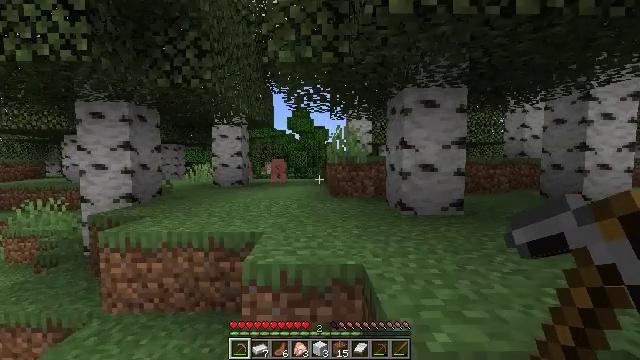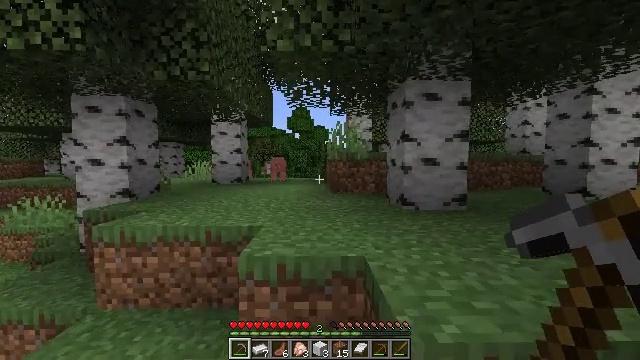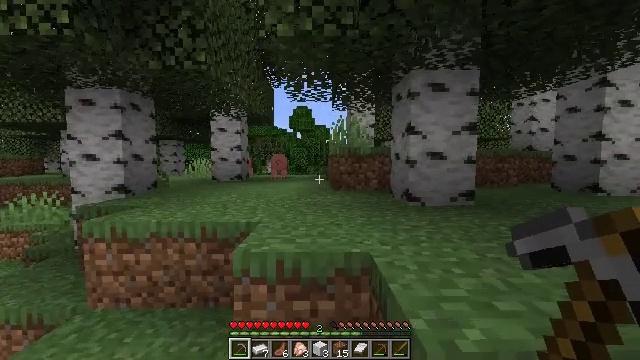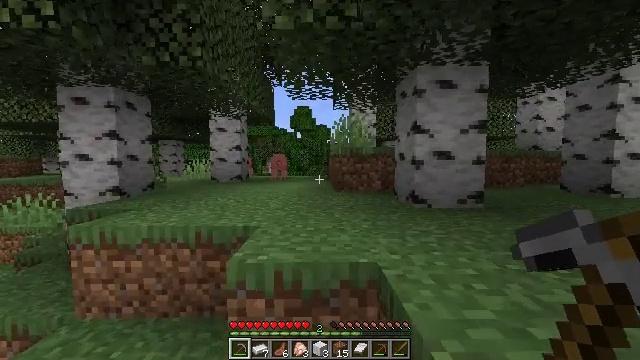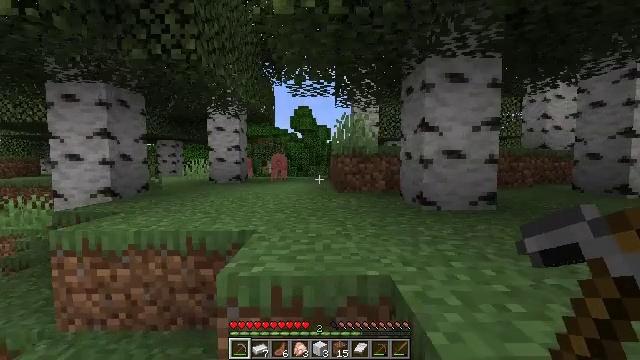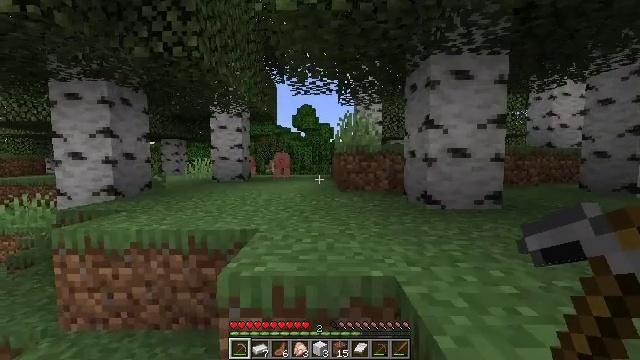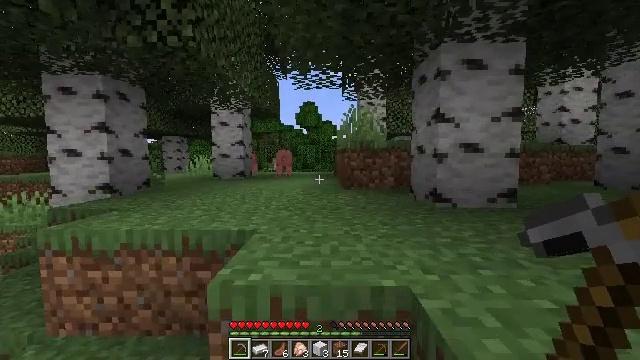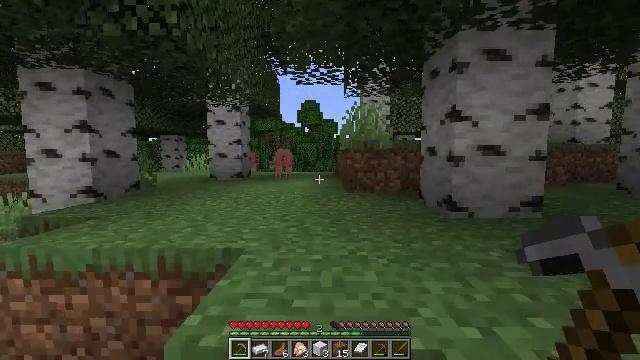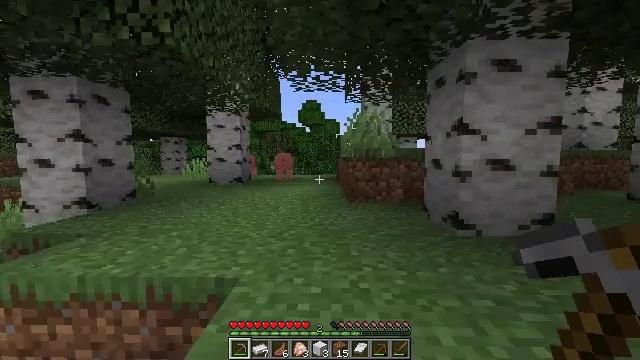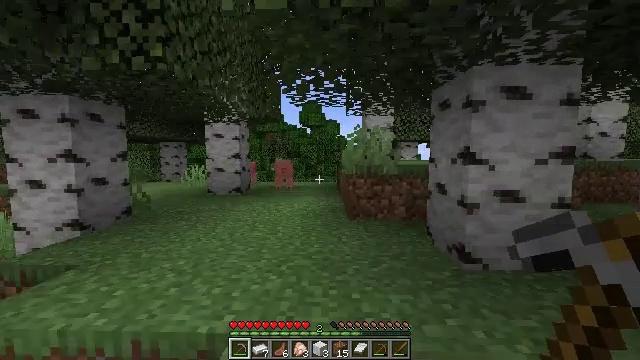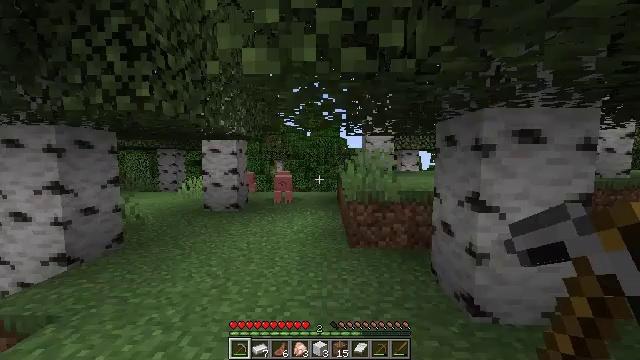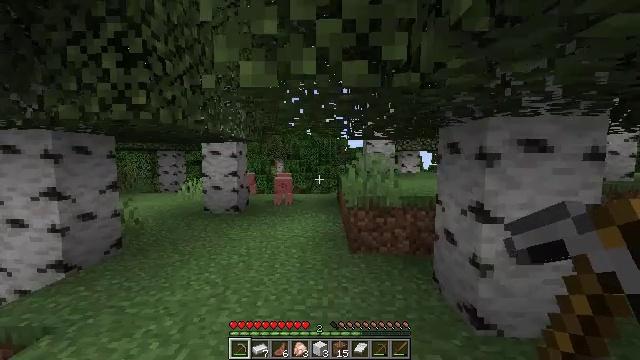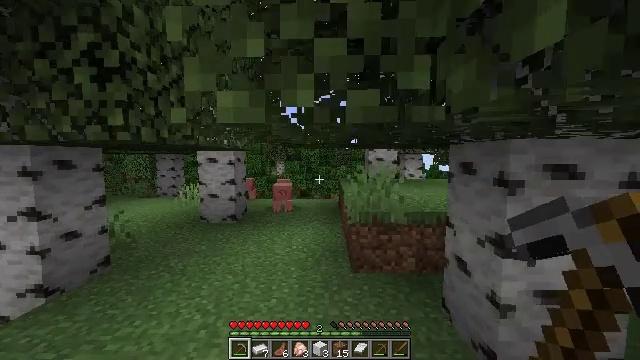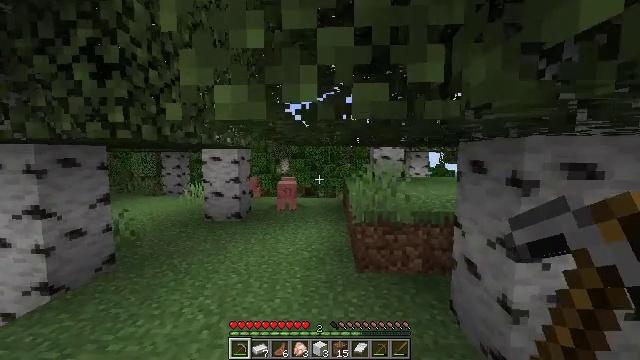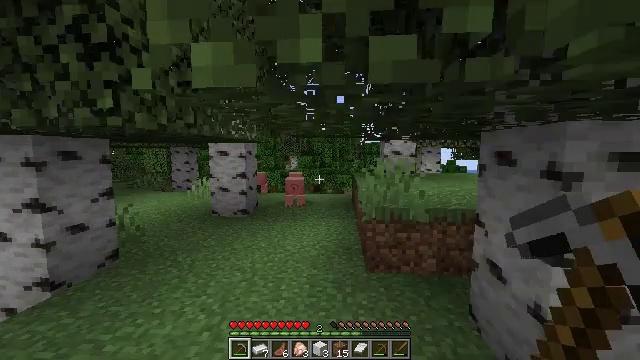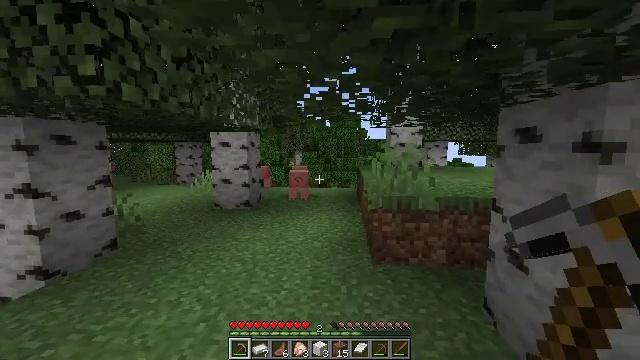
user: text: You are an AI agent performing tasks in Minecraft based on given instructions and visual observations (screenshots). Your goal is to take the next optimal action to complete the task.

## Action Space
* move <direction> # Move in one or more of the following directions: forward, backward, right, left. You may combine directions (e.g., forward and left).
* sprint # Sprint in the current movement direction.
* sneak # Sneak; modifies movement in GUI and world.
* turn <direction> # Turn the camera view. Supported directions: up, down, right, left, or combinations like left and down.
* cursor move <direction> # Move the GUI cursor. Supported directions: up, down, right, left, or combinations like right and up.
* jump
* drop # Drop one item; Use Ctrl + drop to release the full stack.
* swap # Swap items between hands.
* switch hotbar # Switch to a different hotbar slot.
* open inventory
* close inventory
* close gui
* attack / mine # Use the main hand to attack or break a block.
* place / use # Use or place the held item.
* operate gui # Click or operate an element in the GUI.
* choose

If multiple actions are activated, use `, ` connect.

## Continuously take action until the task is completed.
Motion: motion action
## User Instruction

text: Mine the chest to collect it.
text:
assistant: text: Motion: move forward
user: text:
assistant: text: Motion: move forward
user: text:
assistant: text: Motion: move forward
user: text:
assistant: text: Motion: move forward
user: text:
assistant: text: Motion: move forward
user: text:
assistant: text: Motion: move forward
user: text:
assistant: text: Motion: move forward
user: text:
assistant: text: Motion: move forward, jump
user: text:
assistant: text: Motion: move forward, jump
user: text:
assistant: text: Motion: move forward, jump
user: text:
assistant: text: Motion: move forward, jump
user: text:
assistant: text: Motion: move forward
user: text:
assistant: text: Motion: move forward, turn left
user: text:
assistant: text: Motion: turn left
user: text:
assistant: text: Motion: turn left
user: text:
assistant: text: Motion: no_op
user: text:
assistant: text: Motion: no_op
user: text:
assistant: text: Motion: move forward
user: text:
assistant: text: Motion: move forward
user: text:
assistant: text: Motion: no_op
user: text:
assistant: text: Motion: no_op
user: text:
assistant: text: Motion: move forward
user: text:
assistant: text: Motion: move forward
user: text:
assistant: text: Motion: move forward
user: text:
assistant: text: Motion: move forward
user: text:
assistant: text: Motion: move forward
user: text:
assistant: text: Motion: move forward
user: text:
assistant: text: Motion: move forward
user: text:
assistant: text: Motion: move forward
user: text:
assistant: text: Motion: move forward